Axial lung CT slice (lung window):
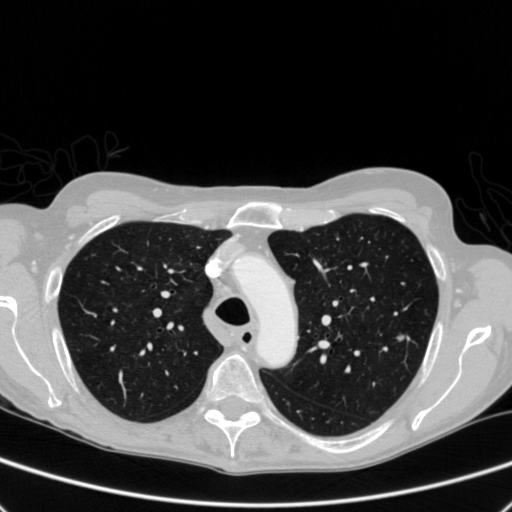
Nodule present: yes
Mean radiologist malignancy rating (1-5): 3